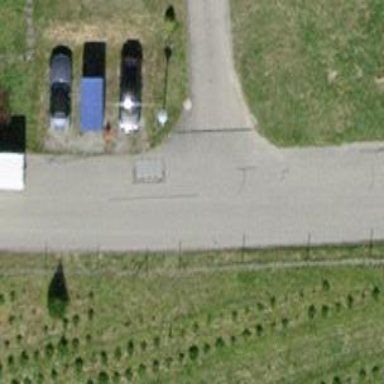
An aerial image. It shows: Residential road with asphalt surface and no sidewalks.